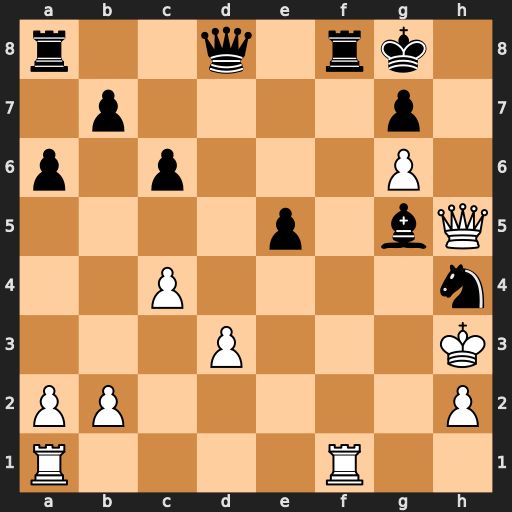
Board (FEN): r2q1rk1/1p4p1/p1p3P1/4p1bQ/2P4n/3P3K/PP5P/R4R2
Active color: w
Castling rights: -
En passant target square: -
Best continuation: Qh7#